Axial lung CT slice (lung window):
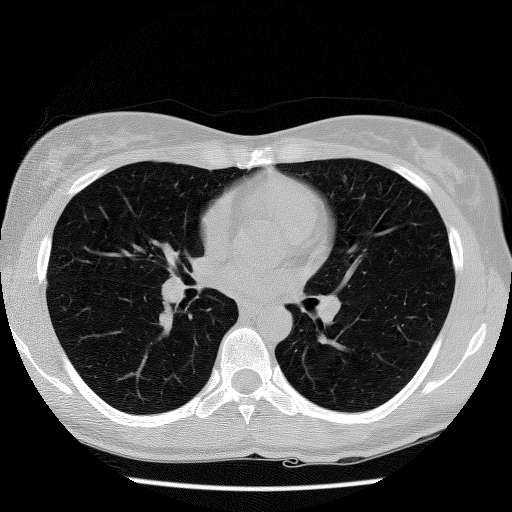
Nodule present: no